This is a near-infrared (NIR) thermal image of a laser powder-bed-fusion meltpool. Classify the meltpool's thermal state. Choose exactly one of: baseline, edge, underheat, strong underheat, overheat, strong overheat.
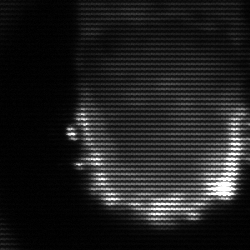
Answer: baseline